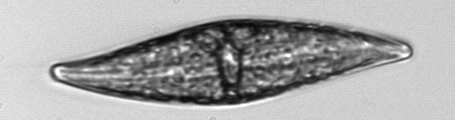
Label: Pleurosigma